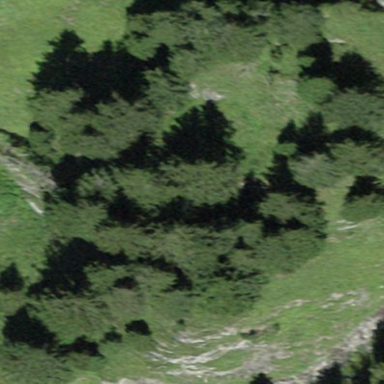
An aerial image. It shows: Forest area.